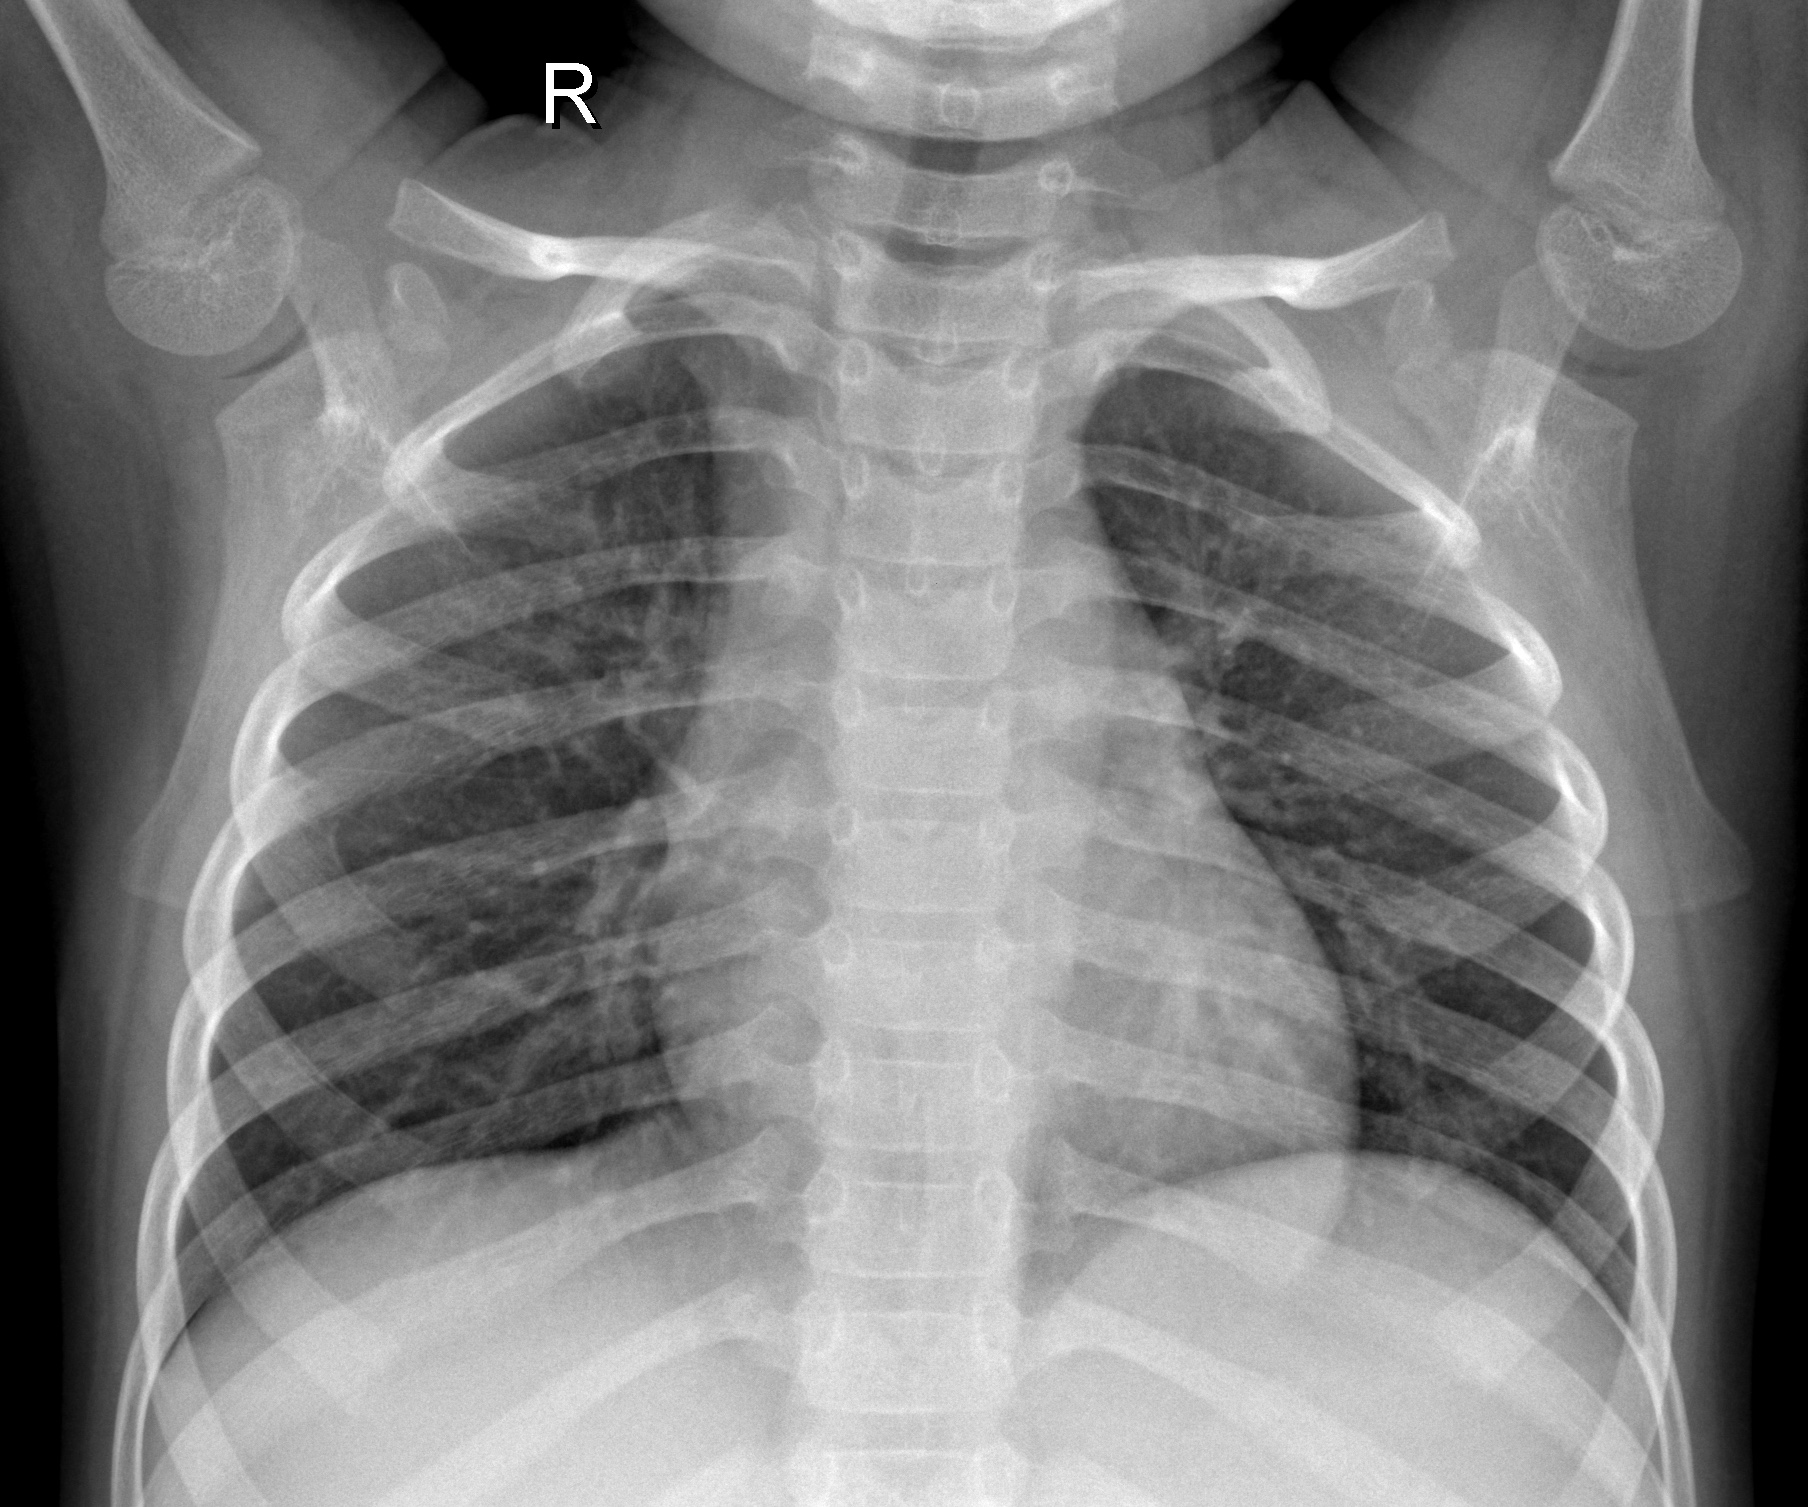
Diagnosis: NORMAL